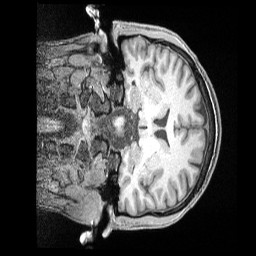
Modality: T1w
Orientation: coronal
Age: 37
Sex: male
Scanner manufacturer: siemens
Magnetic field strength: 3 T
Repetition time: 2 s
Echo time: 0.00211 s